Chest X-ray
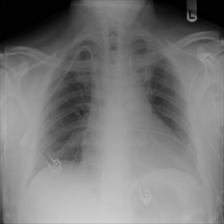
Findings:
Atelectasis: negative
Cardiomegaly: negative
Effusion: negative
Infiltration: negative
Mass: negative
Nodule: negative
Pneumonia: negative
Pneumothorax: negative
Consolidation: negative
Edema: negative
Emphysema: negative
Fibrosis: negative
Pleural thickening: negative
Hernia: negative